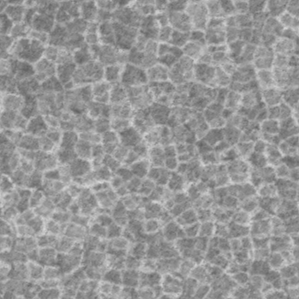
Label: frost